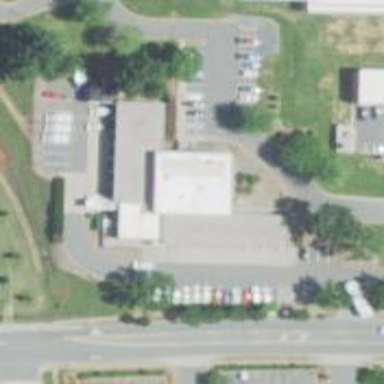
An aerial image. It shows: Ambulance station building.